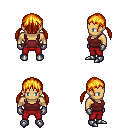
a pixel art fantasy rpg character, male body template, human, tanned skin, maroon pirate shirt, red pants, light blonde twin-tailed hairstyle, metal gloves, metal boots, four views (front, back, left, right), 2x2 character sprite sheet, small pixel art, hard edges, no anti-aliasing